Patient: sex F, age 74
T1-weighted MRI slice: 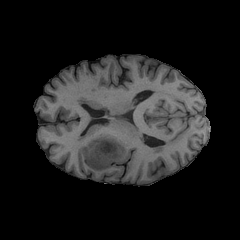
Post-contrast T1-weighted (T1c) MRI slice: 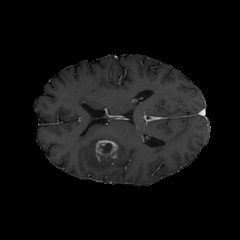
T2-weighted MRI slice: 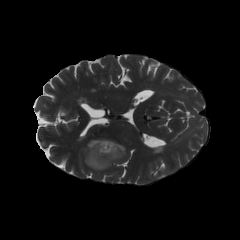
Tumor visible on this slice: yes
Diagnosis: Glioblastoma, IDH-wildtype
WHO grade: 4